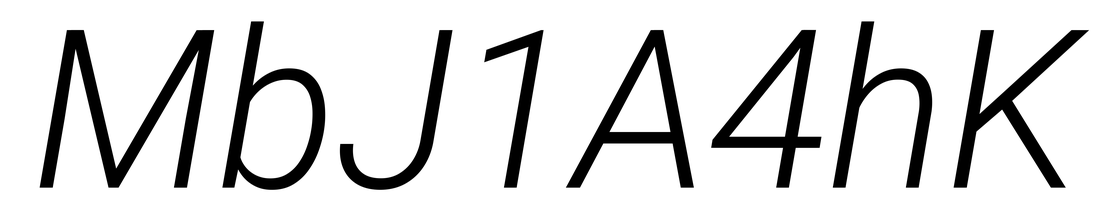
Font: Roboto-Italic_Light_Italic